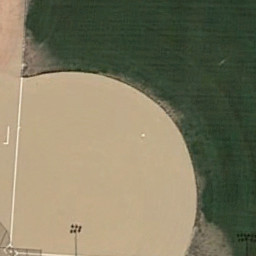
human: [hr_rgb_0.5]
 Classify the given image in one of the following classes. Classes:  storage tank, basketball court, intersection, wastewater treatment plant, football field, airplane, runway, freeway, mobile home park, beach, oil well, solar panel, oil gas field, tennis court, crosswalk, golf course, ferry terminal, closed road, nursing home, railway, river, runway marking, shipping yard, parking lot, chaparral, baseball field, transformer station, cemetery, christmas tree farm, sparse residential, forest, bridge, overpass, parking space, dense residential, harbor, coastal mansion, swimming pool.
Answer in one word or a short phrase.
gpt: baseball field